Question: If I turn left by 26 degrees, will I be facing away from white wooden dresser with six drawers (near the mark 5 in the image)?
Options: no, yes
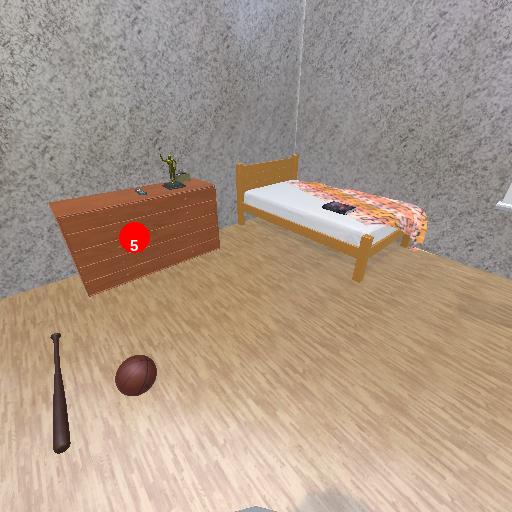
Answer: no